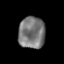
Tissue: prostate
Cell type: T cells
Senescence score: 0.3004
Nuclear area (px): 829
Mean DAPI intensity: 120.265